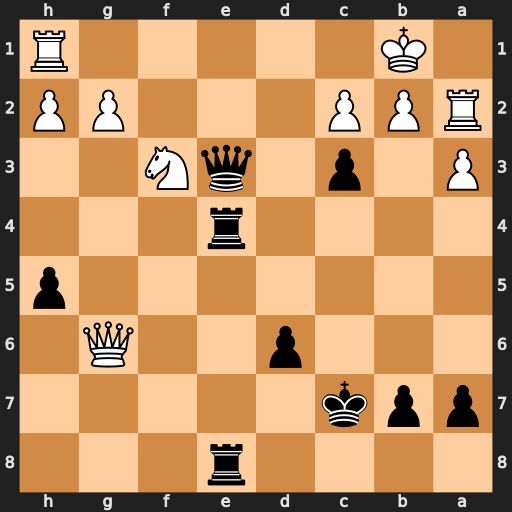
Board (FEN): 4r3/ppk5/3p2Q1/7p/4r3/P1p1qN2/RPP3PP/1K5R
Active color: b
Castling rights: -
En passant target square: -
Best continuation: Qe1+ Nxe1 Rxe1+ Rxe1 Rxe1#